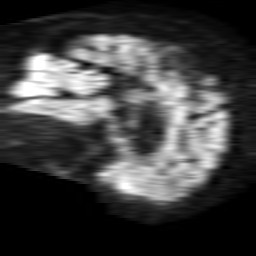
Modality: TRACE
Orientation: sagittal
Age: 64
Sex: male
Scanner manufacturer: philips
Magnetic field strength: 1.5 T
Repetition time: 3.484 s
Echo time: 0.07039 s